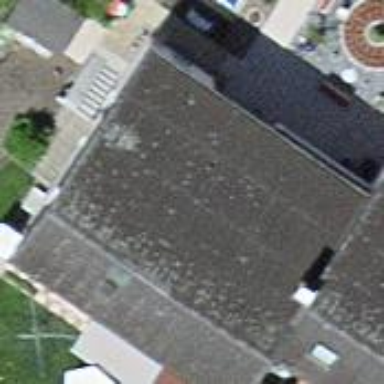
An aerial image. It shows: Building with tiled roof.